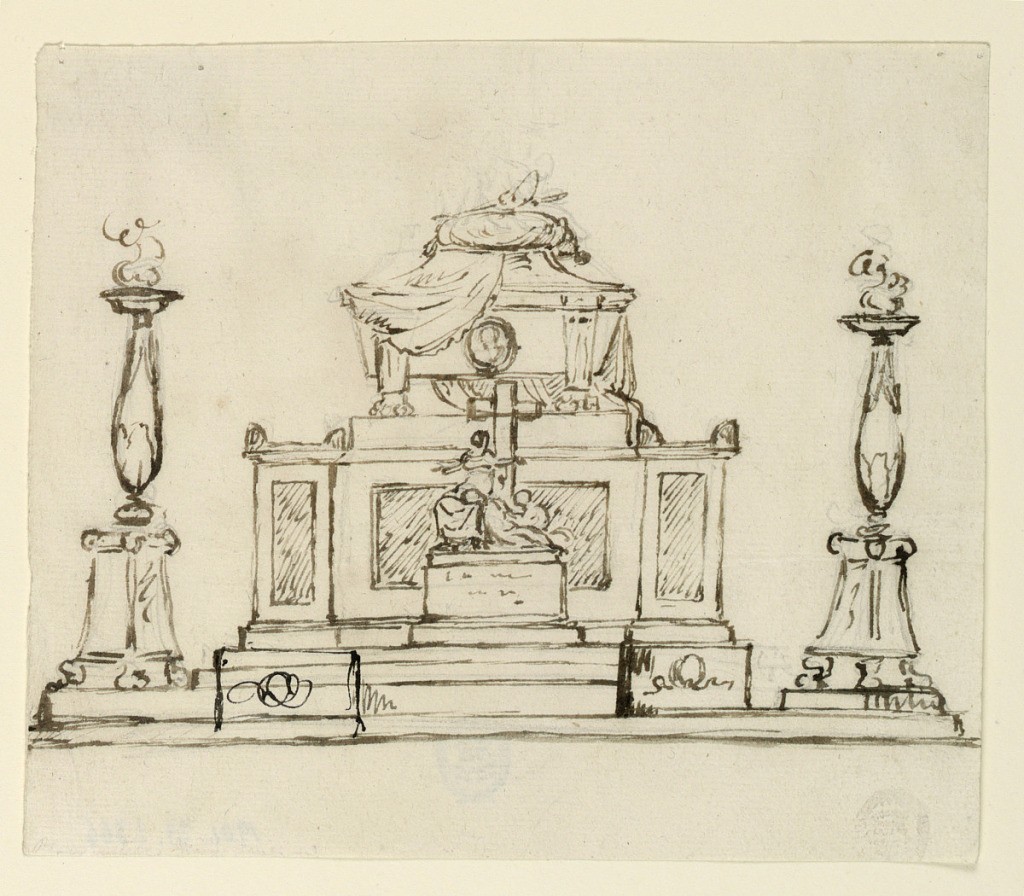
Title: Elevation of a Sepulchral Monument
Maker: Giuseppe Barberi, Italian, 1746–1809
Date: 1820–1835
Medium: Pen and brown ink, graphite on off-white laid paper
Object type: Drawing
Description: Horizontal rectangle. Sarcophagus stands upon a great high pedestal. It is partly covered by a cloth. On top of it is a cushion, probably with sceptre and crown. At the front of the sarcophagus is a medallion portrait. In front of the pedestal stands another one with an inscription at the front, and with a group of the Virgin mourning the dead Christ, together with another figure, above. Behind rises the cross. Below is a podium, to which have been transferred to steps, which the design, as shown at left, suggested in the beginning. Two candelabra with flames flank the monument. Compare 1901-39-244.